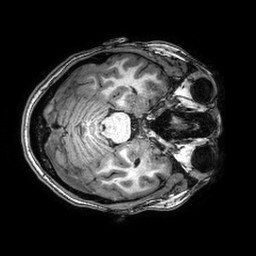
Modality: T1w
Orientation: axial
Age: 24
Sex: female
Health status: healthy